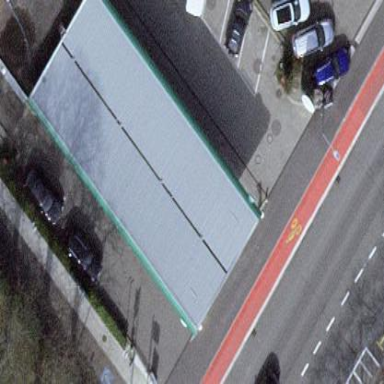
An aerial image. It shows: Fuel station building.